Interaction volume radius: 10 \u00c5
Interaction volume height: 25 \u00c5
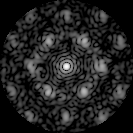
Disorder parameter: 0.5606